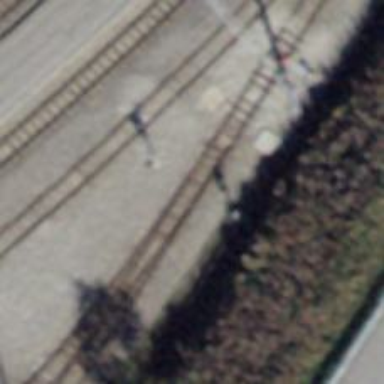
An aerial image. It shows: Railway switch.